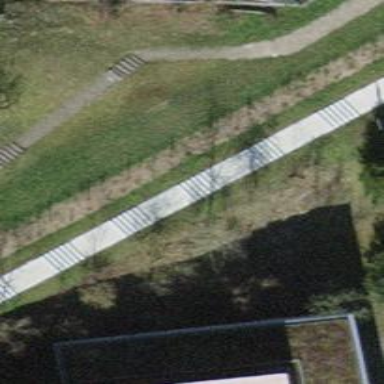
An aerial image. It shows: Road with steps.